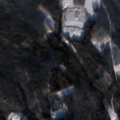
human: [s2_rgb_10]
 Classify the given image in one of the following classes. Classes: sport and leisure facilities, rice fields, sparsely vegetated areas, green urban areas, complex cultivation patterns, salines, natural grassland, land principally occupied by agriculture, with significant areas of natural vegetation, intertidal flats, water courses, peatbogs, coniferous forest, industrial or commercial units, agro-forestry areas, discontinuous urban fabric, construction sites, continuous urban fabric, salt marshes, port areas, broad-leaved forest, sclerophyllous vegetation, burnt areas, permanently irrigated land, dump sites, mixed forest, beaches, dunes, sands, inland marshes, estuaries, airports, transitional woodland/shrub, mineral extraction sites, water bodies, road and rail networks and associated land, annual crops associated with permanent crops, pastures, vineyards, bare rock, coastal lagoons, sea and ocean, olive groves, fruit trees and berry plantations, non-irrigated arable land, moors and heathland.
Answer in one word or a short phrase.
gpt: coniferous forest, transitional woodland/shrub